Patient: sex M, age 53
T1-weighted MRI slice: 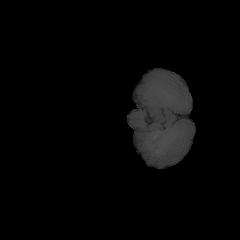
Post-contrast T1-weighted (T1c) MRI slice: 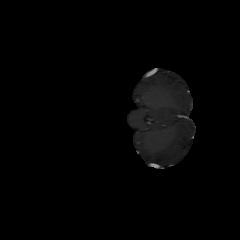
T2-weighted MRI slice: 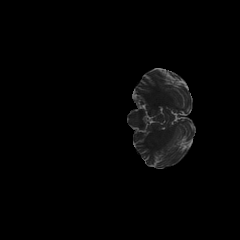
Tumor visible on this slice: no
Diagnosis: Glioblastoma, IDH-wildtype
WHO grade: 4